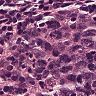
Metastatic tissue present: no